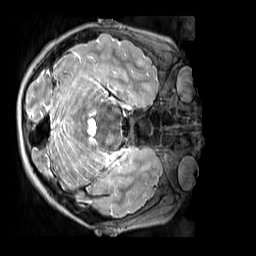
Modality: T2w
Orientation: axial
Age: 10
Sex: male
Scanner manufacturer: siemens
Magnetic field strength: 3 T
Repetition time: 3.2 s
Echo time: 0.408 s